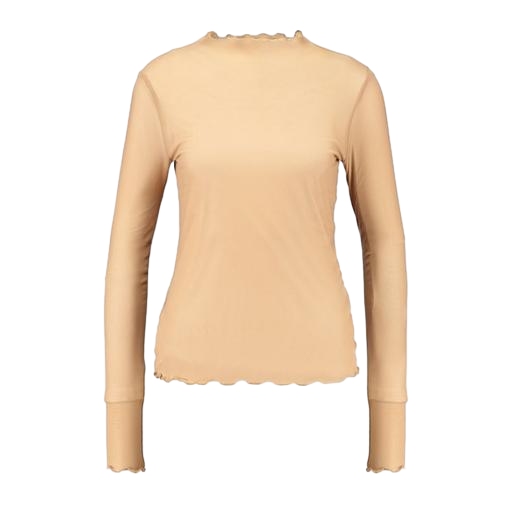
beige josephine long-sleeve top, high-neck top, long sleeved sheer t-shirt, white background